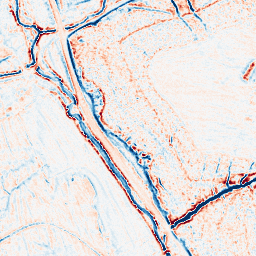
Category: edge_preserving
Decomposition family: bilateral
Decomposition parameters: d: 9
sigma_color: 75
sigma_space: 25
Upsampling method: regularized
Upsampling parameters: scale: 2
lambda_reg: 0.001
Upsampling scale: 2